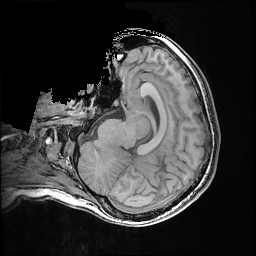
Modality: T1w
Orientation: axial
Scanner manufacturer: ge
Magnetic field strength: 3 T
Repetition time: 0.009184 s
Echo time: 0.00368 s